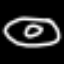
Label: donut